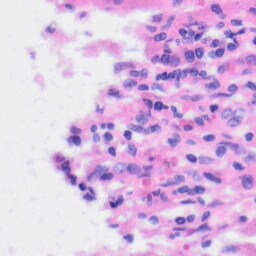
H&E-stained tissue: Liver